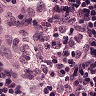
Metastatic tissue present: no